Interaction volume radius: 5 \u00c5
Interaction volume height: 20 \u00c5
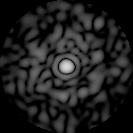
Disorder parameter: 0.8461